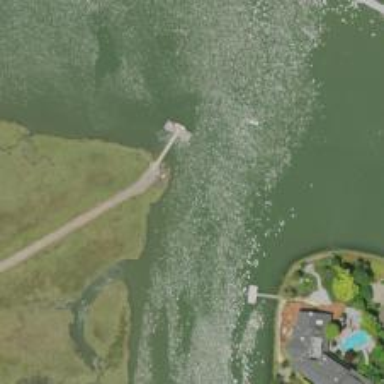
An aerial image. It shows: Man-made pier.